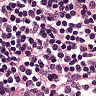
Metastatic tissue present: no